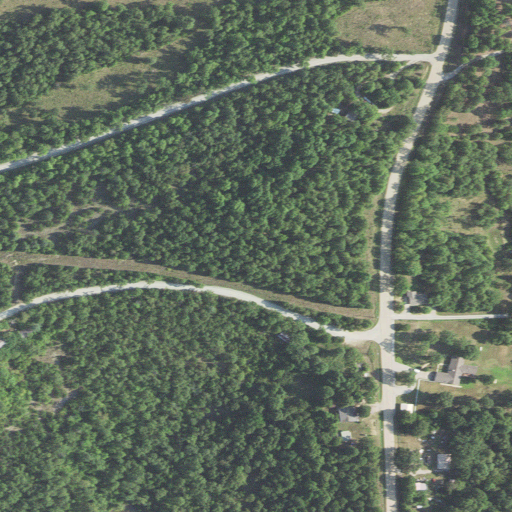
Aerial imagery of mountain in Arkansas named Birdsong Mountain containing deciduous forest, mixed forest, open development, low intensity development, barren land, grassland, pasture, and medium intensity development